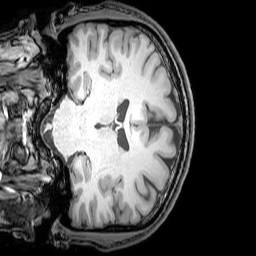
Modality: T1w
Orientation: coronal
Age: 25
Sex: male
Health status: healthy
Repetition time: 0.081 s
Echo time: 0.037 s